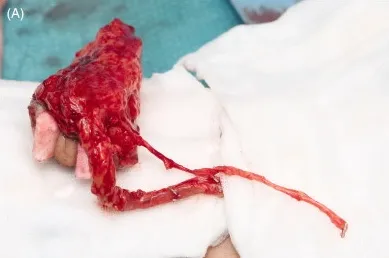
Intraoperative pictures from the 2nd stage. Innervated radial osteo-fascio-cutaneous flap ("Neo-nose") was raised with a 12 cm long pedicle (A). Please note the LABCN included in the flap.
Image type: medical_photograph (other_medical_photograph)